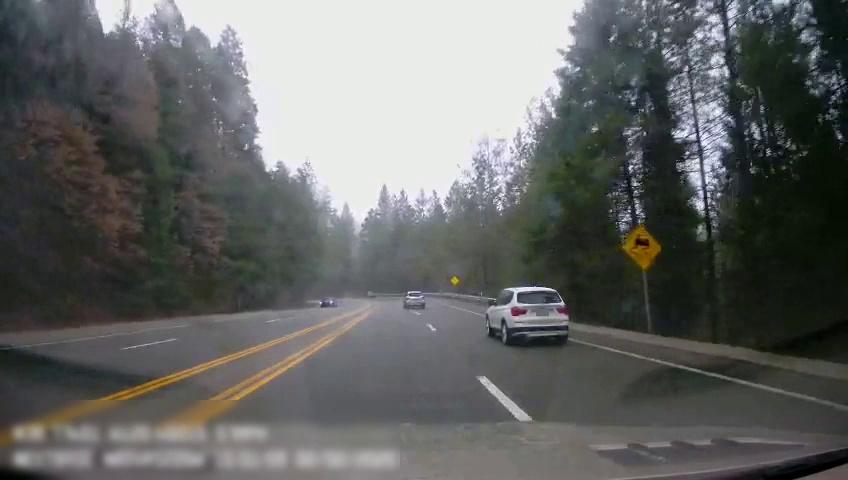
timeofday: Day
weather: Cloudy
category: Drivable Space
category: Vehicles | SUV
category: Vehicles | Car
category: Vehicles | Car
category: Vehicles | Car
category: Lanes | Alternate Lane
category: Lanes | Alternate Lane
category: Lanes | Alternate Lane
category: Lanes | Current Lane
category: Lanes | Current Lane
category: Lanes | Alternate Lane
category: Traffic | Signs
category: Traffic | Signs